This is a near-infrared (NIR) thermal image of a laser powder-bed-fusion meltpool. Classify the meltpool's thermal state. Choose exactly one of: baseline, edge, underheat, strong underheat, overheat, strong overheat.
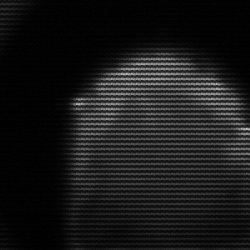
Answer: edge